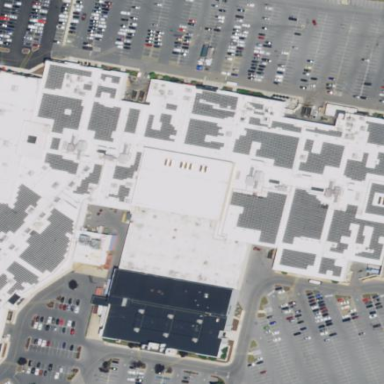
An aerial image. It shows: Retail building in mall.